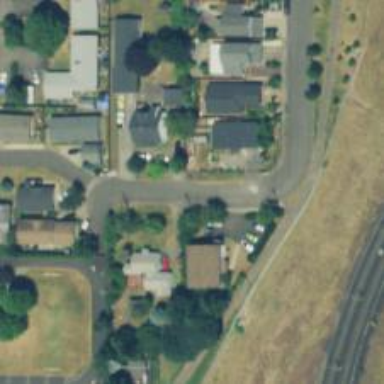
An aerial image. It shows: Residential road with sidewalk on the left.